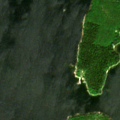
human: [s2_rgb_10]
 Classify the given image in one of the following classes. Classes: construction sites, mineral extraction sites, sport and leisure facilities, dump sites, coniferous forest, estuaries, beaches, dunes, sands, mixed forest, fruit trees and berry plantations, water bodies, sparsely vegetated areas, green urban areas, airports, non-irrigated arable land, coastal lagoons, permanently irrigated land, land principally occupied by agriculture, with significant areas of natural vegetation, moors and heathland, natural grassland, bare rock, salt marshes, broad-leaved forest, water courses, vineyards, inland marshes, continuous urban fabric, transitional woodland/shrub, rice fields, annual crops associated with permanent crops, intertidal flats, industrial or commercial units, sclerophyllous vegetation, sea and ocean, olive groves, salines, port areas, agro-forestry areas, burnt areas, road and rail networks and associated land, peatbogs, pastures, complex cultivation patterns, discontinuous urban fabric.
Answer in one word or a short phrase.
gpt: coniferous forest, mixed forest, sea and ocean